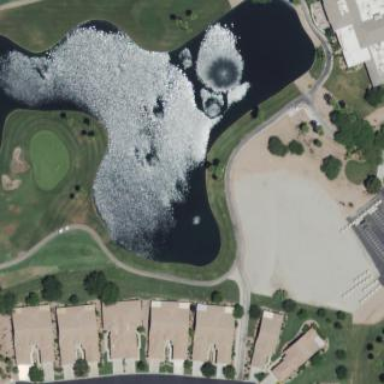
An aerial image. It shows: Water hazard in golf course. The hazard is natural water feature.